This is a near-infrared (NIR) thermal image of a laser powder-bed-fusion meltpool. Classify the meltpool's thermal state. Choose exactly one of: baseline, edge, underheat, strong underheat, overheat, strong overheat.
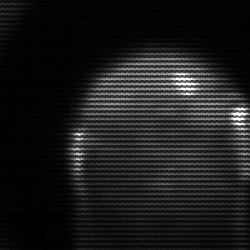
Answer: edge